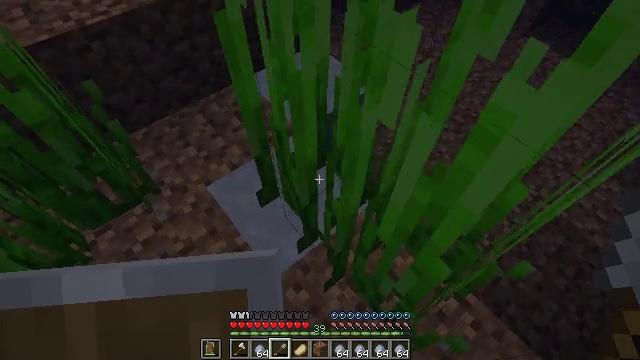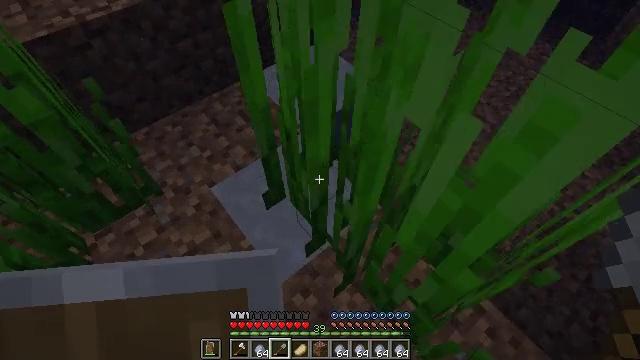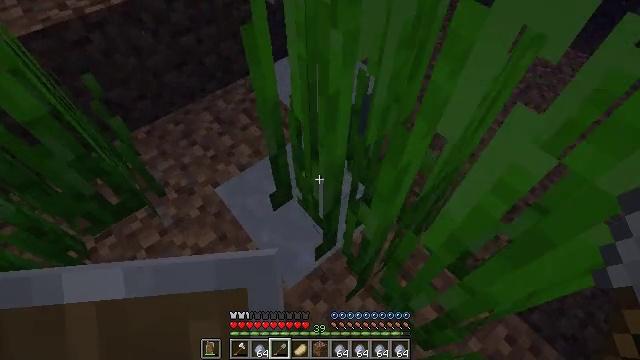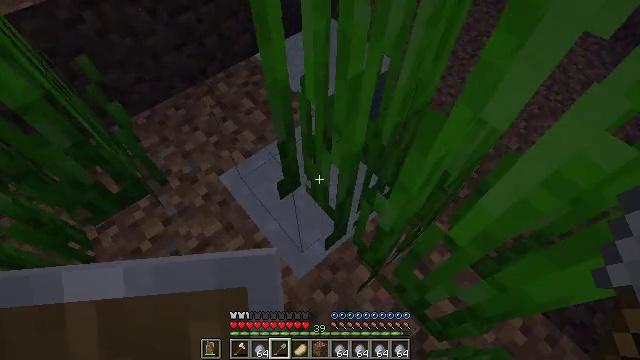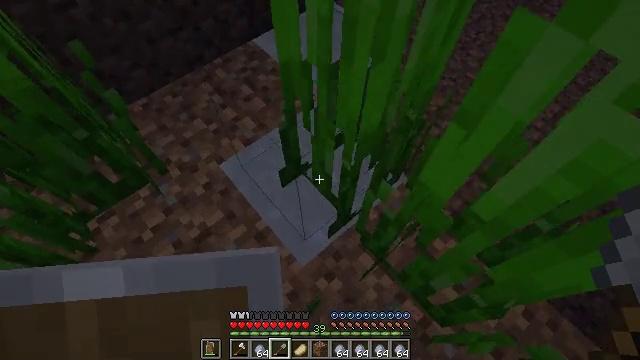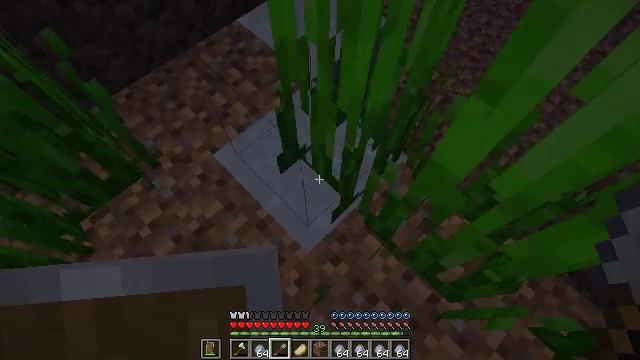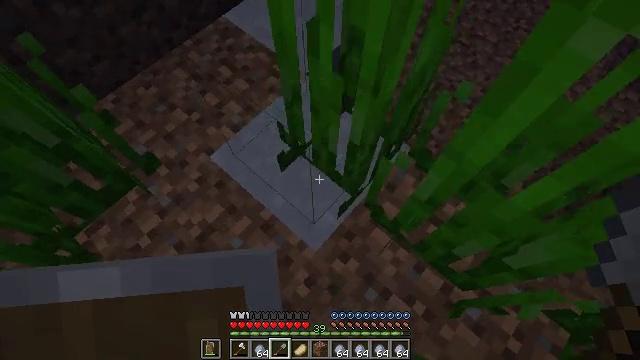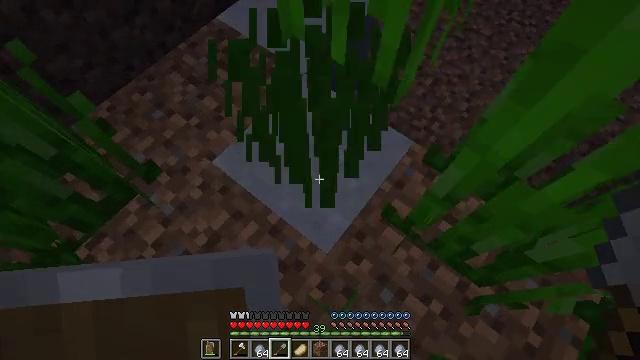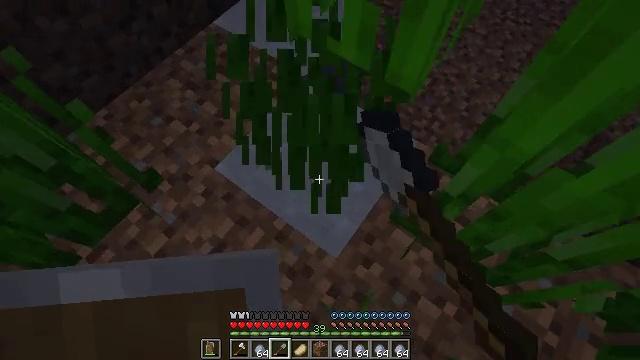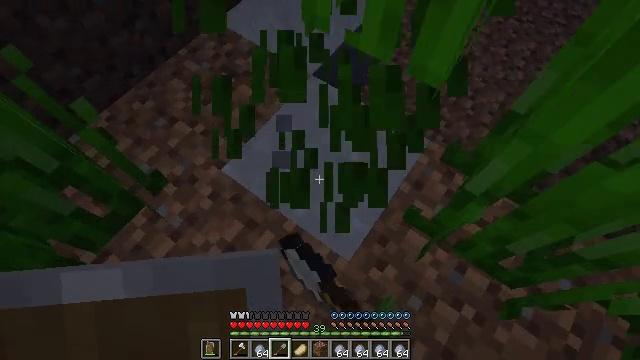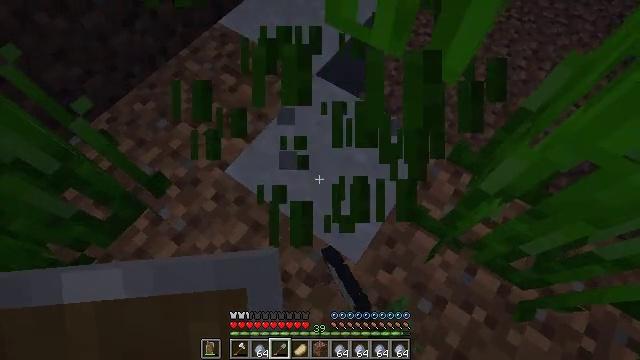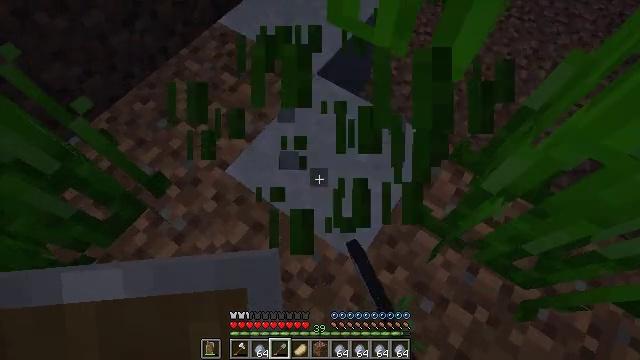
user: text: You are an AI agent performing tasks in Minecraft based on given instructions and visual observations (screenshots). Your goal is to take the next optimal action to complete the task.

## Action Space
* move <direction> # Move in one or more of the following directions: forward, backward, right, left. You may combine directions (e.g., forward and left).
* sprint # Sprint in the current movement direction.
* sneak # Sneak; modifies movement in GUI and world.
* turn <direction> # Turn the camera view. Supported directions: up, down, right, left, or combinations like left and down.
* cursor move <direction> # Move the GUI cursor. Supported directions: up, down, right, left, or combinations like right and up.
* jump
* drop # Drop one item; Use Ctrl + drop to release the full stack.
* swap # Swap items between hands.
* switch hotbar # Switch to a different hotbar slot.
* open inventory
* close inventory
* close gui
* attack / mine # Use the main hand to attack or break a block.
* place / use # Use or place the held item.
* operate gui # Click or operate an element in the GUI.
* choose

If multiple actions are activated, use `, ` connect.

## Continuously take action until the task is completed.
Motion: motion action
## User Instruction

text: Break the tall seagrass.
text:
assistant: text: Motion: move forward and move left
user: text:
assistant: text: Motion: move forward and move left
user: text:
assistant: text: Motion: move forward and move left, turn down
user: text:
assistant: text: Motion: move left, turn down
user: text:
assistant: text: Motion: move left, turn right and down
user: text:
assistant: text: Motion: move left, turn right
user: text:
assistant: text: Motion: turn right, attack / mine
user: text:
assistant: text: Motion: turn right, attack / mine
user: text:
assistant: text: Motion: attack / mine
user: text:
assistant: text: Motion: attack / mine
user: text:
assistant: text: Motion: attack / mine
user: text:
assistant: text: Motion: attack / mine